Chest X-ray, PA view. Patient: 23 years old, sex F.
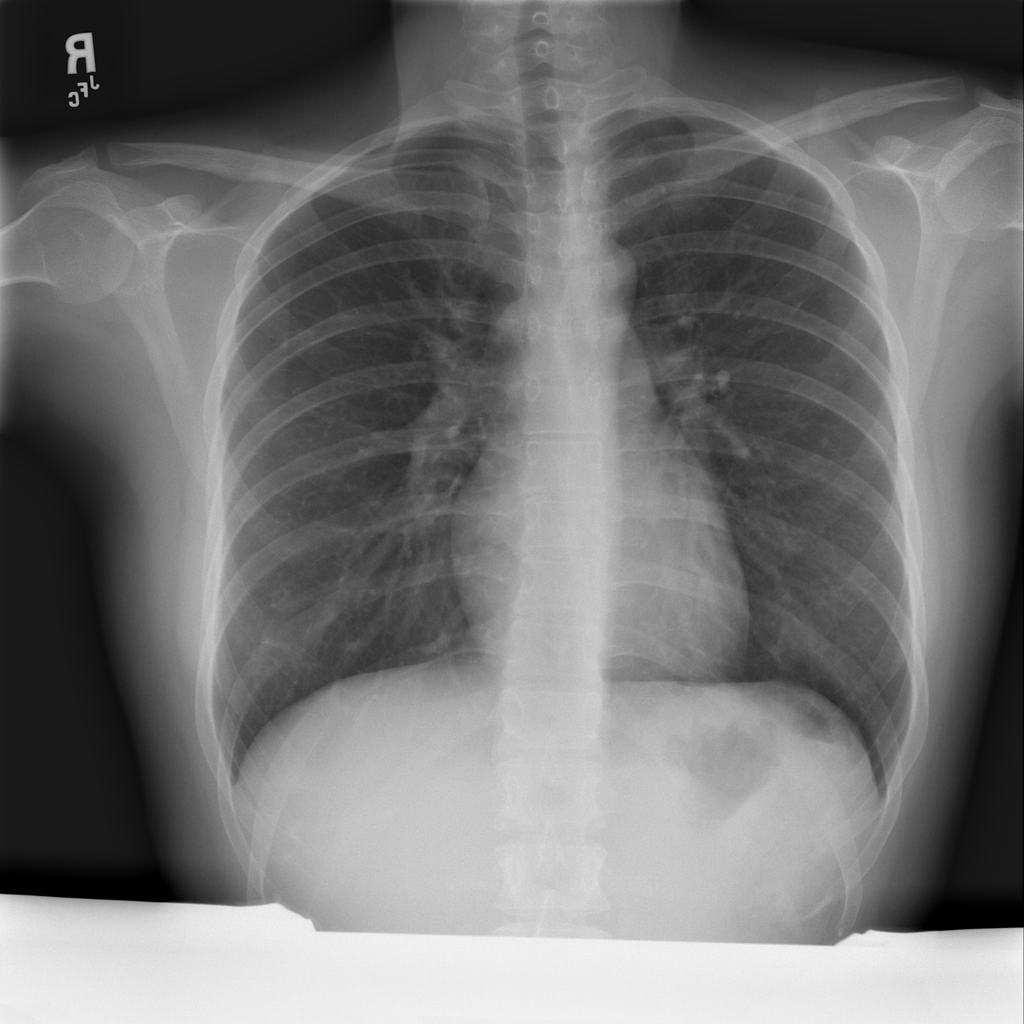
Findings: No Finding